Question: When i run makemigrations in django i got the error :
> TypeError: () missing 1 required positional argument: 'on_delete'

and this is my code :
'''
from django.db import models
class List(models.Model):
name = models.CharField(max_length=50)
def __str__(self):
return "List:{}".format(self.name)
class Card(models.Model):
title = models.CharField(max_length=100)
description = models.TextField(blank=True)
list = models.ForeignKey(List, related_name="cards")
story_points = models.IntegerField(null=True, blank=True)
business_value = models.IntegerField(null=True, blank=True)
def __str__(self):
return "Card:{}".format(self.title)
'''
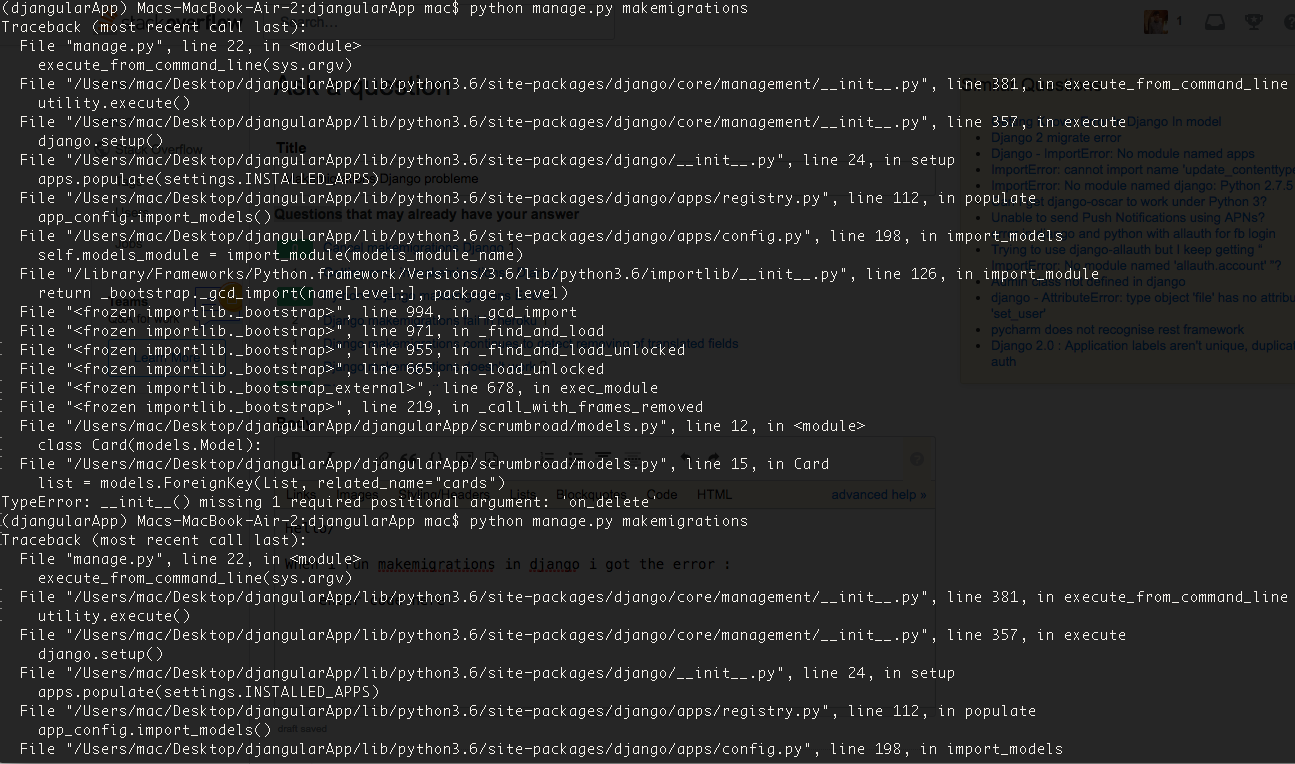
Answer: In <URL> field 'on_delete' is required parameter. So you have to define 'list' with it
'''
list = models.ForeignKey(List, related_name="cards", on_delete=models.CASCADE)
'''
> A many-to-one relationship. Requires two positional arguments: the class to which the model is related and the on_delete option.